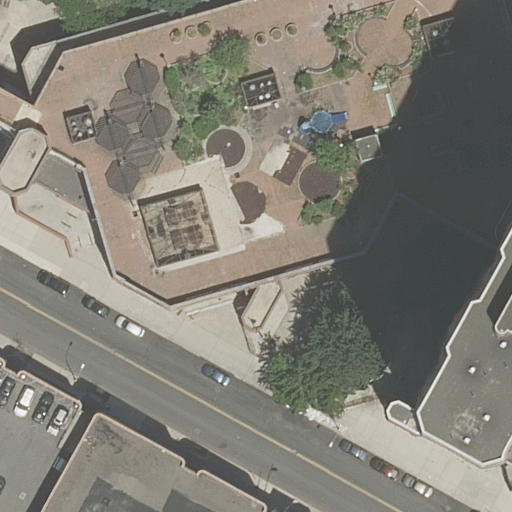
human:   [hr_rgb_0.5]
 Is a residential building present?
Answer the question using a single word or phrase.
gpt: yes

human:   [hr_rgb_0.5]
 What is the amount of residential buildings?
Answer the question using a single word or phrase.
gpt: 2

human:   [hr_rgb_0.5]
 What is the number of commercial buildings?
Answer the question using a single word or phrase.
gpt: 0

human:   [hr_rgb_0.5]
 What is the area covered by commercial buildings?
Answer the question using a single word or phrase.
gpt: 0m2

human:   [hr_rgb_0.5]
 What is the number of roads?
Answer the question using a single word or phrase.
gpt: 1

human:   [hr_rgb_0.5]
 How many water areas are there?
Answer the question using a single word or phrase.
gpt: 0

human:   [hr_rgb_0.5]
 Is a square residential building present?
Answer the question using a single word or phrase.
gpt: no

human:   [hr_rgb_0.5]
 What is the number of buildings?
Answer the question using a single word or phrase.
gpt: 2

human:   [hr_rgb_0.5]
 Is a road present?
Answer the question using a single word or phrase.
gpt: yes

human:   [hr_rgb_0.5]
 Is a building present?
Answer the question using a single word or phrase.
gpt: yes

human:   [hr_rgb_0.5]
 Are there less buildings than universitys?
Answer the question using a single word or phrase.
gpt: no

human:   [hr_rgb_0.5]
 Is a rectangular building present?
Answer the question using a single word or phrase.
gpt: yes

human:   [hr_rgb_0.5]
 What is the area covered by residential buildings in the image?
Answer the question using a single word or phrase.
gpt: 7870m2

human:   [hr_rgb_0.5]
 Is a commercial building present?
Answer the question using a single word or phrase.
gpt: no

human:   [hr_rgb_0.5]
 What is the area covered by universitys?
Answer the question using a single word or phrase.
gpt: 655m2

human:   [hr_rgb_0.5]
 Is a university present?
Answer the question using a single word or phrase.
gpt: yes

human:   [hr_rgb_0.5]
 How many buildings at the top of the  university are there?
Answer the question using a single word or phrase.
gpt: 0

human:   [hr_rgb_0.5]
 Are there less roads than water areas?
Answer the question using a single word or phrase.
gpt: no

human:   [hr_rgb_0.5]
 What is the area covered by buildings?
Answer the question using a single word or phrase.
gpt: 7870m2

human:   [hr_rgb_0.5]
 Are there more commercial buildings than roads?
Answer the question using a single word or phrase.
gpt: no

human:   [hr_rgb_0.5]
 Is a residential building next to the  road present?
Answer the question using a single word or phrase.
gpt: yes

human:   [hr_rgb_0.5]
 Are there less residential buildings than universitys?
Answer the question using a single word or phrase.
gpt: no

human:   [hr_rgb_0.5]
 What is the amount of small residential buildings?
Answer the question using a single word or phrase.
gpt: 0

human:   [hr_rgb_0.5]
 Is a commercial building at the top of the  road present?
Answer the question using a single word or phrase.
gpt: no

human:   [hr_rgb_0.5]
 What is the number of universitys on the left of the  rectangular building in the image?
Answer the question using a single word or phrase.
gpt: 1

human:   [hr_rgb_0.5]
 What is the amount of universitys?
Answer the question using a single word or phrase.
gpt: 1

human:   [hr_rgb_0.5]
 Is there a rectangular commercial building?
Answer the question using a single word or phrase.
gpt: no

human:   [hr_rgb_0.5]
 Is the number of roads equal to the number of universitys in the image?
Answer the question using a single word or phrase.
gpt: yes

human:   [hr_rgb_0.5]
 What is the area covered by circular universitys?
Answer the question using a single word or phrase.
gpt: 0m2

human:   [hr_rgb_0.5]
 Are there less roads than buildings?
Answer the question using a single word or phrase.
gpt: yes

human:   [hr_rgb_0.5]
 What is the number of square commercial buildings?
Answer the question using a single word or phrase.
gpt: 0

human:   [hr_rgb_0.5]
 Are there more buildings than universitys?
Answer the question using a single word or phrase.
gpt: yes

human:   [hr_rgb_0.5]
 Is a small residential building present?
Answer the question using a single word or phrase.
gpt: no

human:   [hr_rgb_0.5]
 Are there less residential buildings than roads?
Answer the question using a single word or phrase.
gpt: no

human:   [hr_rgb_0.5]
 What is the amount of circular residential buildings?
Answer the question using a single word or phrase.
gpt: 0

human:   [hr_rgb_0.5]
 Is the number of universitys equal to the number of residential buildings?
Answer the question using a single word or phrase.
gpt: no

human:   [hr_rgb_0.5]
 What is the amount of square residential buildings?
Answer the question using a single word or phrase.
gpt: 0

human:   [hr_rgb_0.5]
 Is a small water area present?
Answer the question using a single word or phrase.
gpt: no

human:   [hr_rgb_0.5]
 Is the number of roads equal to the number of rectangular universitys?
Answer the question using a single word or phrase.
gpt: yes

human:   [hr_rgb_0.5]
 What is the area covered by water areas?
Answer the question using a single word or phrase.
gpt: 0m2

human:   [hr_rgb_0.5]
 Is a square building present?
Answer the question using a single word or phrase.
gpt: no

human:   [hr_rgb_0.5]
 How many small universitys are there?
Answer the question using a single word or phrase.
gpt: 0

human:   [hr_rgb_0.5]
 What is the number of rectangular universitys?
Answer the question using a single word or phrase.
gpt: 1

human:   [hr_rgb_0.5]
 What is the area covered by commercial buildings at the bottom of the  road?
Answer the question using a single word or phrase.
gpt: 0m2

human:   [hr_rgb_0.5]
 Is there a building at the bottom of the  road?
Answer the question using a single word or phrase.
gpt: no

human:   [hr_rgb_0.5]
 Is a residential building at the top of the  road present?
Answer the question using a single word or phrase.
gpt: no

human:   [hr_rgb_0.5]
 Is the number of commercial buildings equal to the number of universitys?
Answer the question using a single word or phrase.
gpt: no

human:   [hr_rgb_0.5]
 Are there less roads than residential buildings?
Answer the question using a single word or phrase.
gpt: yes

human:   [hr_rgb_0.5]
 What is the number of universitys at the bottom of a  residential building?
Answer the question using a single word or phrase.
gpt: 0

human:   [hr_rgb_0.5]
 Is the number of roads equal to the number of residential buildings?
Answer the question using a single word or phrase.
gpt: no

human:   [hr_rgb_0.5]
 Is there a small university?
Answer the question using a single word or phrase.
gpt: no

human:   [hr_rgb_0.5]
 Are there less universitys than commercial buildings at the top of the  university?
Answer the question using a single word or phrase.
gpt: no

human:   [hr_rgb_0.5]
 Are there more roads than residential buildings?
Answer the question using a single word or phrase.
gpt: no

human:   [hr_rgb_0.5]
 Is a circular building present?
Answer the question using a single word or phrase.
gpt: no

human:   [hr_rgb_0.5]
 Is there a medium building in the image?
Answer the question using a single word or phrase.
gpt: no

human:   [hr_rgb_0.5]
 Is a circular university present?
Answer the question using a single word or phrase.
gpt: no

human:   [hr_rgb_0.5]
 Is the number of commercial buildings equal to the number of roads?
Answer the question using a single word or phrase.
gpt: no

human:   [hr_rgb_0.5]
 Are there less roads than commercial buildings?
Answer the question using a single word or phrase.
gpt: no

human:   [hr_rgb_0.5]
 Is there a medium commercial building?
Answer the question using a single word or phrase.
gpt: no

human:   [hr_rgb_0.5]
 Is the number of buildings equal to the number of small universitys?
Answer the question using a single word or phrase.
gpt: no

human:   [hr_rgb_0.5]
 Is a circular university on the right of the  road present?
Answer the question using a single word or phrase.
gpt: no

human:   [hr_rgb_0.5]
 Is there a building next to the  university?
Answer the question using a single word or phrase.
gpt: yes

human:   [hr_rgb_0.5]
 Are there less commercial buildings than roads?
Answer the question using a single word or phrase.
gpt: yes

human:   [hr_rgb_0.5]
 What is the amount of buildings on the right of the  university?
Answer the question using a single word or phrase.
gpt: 2